Field crop: maize
Growth stage: 2
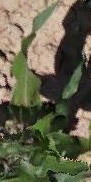
Species: maize